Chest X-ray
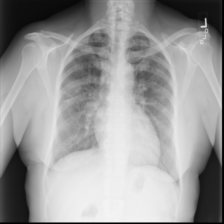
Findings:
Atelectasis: negative
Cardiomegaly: negative
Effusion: negative
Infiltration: negative
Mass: negative
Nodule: negative
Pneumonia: negative
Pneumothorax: negative
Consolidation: negative
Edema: negative
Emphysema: negative
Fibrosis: positive
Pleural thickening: negative
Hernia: negative